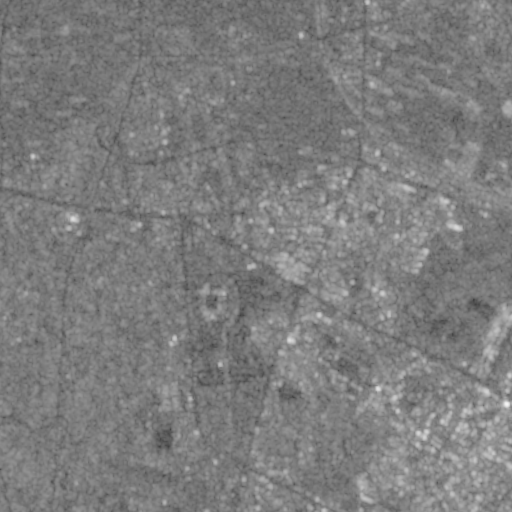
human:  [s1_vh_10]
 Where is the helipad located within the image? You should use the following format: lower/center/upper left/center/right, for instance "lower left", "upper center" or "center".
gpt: The helipad is located in the center of the image.
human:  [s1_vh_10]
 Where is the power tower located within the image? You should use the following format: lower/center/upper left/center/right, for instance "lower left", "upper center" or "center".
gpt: The power tower is located in the center left of the image.
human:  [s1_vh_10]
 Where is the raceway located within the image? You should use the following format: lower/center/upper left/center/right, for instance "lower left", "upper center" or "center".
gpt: The raceway is located in the center of the image.
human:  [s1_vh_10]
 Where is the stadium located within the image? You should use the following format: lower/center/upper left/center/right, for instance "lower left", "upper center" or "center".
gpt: The stadium is located in the lower center of the image.
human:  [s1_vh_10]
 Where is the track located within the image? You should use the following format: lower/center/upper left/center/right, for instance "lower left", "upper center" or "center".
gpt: The track is located in the lower center of the image.
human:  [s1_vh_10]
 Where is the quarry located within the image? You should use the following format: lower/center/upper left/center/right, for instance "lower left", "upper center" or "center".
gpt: There is no quarry in the image.

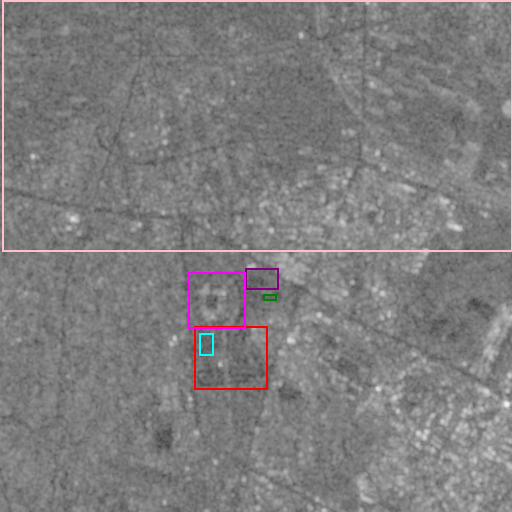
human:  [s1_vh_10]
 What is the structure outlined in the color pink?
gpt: The structure outlined in pink is a crop field.
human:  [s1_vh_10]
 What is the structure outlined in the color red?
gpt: The structure outlined in red is a park.
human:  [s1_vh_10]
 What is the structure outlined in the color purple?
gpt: The structure outlined in purple is a parking lot.
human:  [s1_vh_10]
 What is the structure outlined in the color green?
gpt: The structure outlined in green is a raceway.
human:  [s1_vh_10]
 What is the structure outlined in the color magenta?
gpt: The structure outlined in magenta is a stadium.
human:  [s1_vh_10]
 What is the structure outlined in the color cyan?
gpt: The structure outlined in cyan is a track.
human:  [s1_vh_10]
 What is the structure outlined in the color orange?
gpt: There is no orange outline.